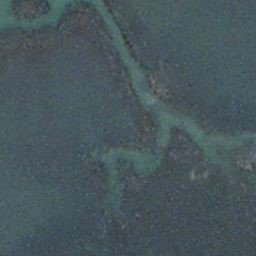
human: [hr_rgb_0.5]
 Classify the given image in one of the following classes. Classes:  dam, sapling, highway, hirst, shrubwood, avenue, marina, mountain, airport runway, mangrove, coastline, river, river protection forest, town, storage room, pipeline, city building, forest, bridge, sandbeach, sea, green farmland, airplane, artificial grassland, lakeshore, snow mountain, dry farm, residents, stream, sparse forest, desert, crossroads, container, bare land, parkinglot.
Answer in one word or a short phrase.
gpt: stream